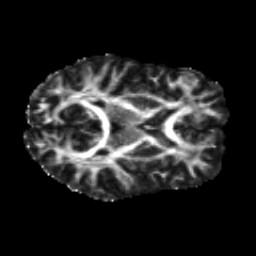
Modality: FA
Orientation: axial
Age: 34
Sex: female
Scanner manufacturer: siemens
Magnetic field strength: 3 T
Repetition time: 8.8 s
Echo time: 0.085 s